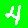
Digit: 4